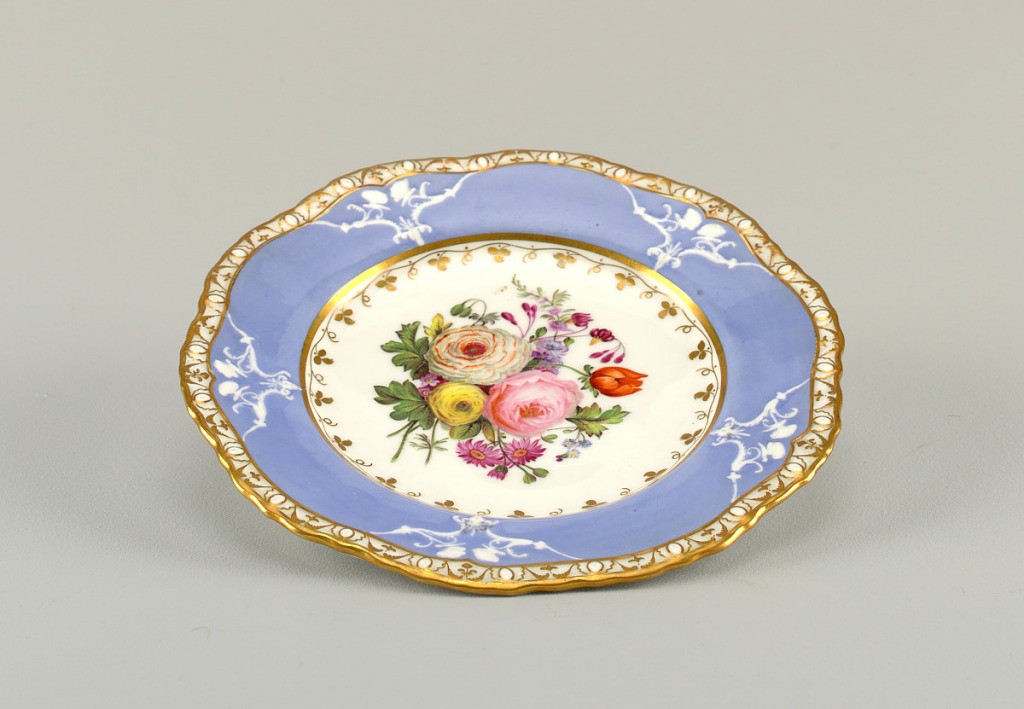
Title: Plate, from a Dessert Service
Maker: Spode Ceramic Works, English, established 1776
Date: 1833–1847
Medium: porcelain (feldspar), vitreous enamel, gold
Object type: plate
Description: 1959-155-1-e: Circular form with scalloped edge and shallow well...